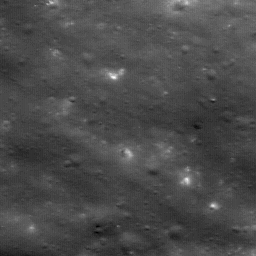
Host type: background_regolith
Lunar coordinates: latitude nan, longitude nan